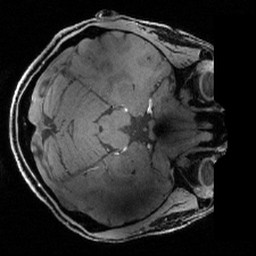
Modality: MP2RAGE
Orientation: axial
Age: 29
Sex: female